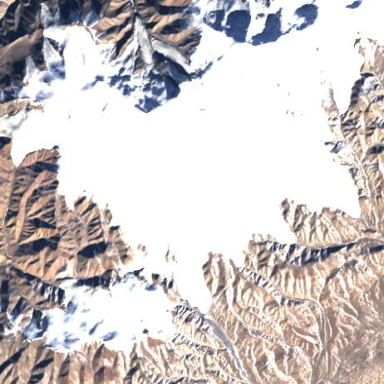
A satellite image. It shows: Majestic glacier in the distance.